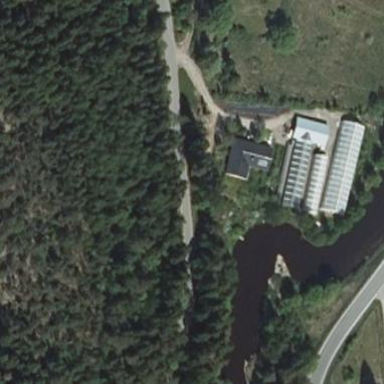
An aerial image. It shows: Greenhouse used for horticulture.